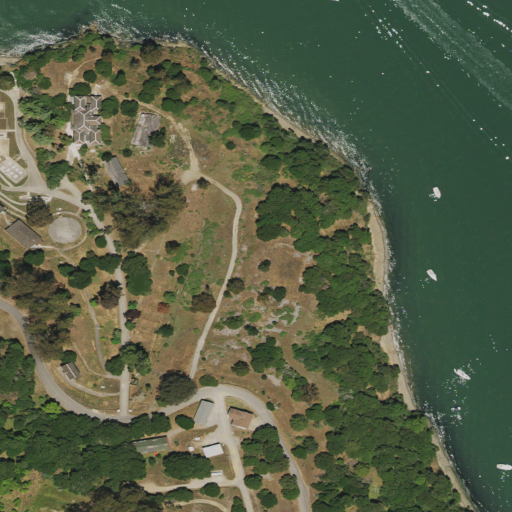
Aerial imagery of cape in California named Point Simpton containing open water, low intensity development, open development, shrub, mixed forest, and medium intensity development